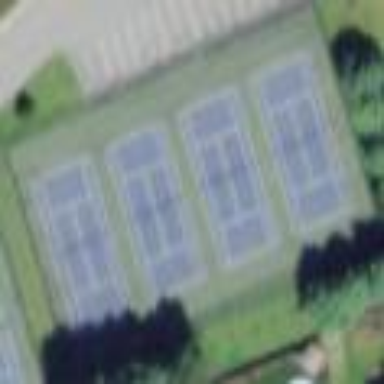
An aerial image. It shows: Paved tennis court on leisure land.